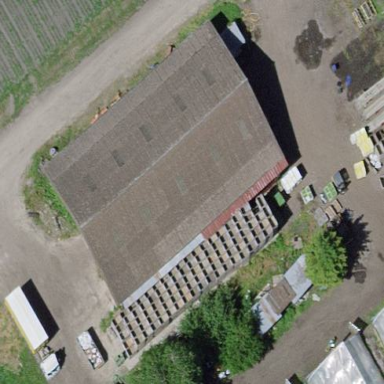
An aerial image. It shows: Farmyard area.